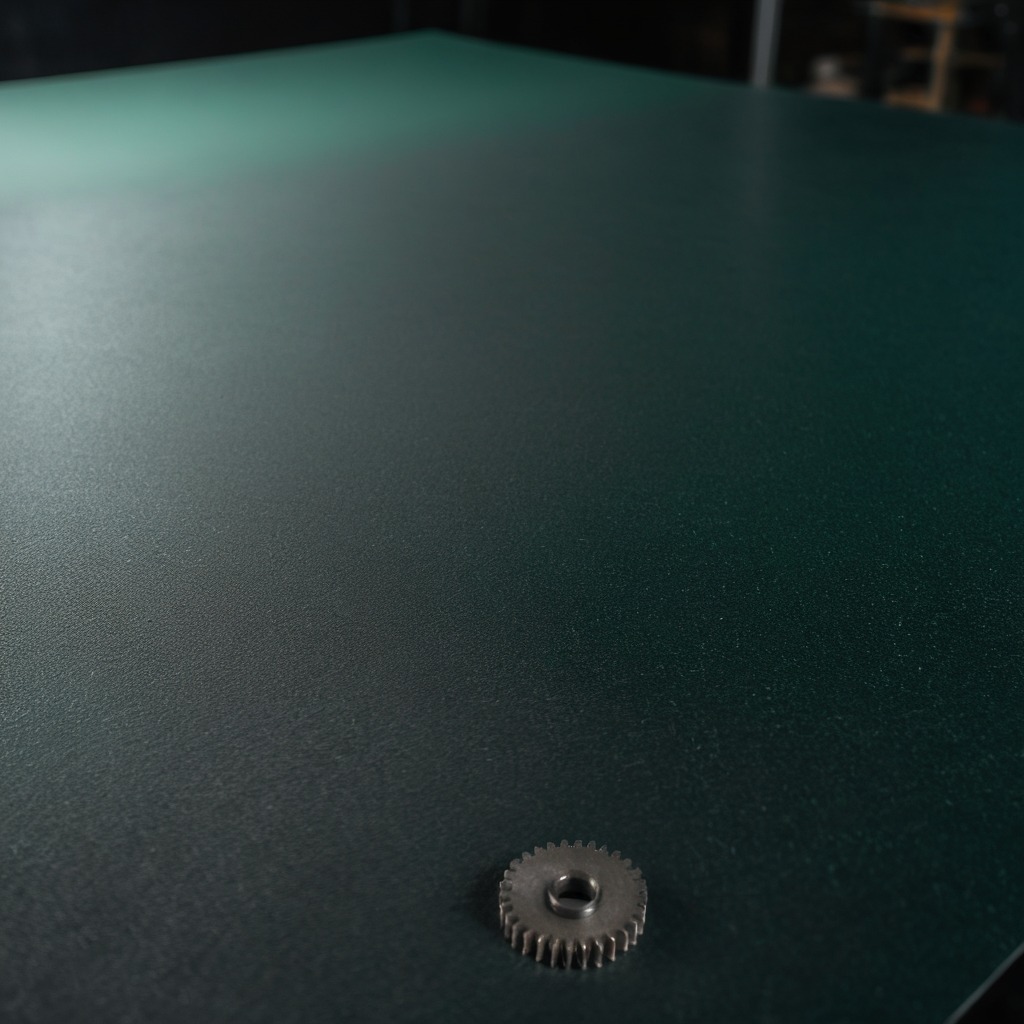
A steel gear with teeth is lying on a green rubber mat.